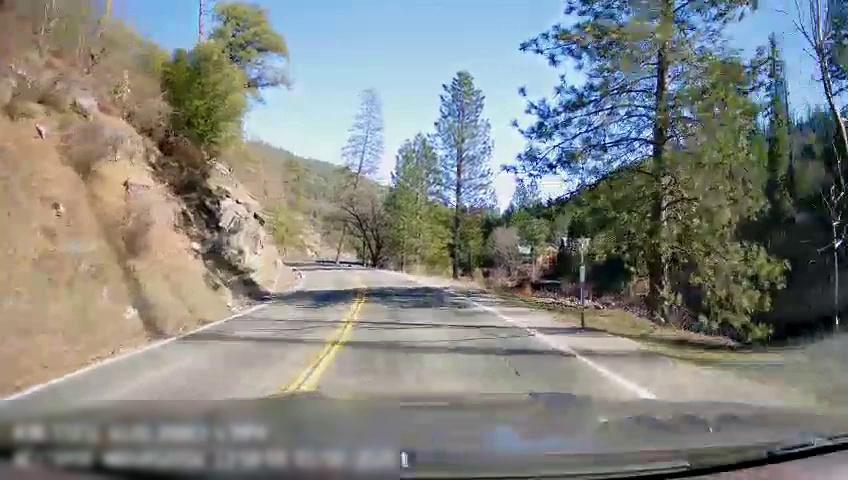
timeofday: Day
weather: Sunny
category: Drivable Space
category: Drivable Space
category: Lanes | Opposite Lane
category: Lanes | Current Lane
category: Lanes | Opposite Lane
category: Lanes | Current Lane